Question: I followed steps <URL> to compile a sample program using OpenCV2.4.0 in windows. I made a setup both in DEVC++ and NetBeans with Mingw. My sample Program is getting Compiled properly, but when I run the exe the application get crashes.
But In same machine I used opencv2.1.0 and the same sample program gets compiled and there is no crash while running it.
The below is the Sample Code I tried to execute:
'''
#include "highgui.h"
using namespace std;
int main( int argc, char** argv ) {
IplImage* img = cvLoadImage( "C:\Documents and Settings\All Users\Documents\My Pictures\Sample Pictures\Water lilies.jpg" );
cvNamedWindow( "Sample", CV_WINDOW_AUTOSIZE );
cvShowImage( "Sample", img );
cvWaitKey(0);
cvReleaseImage( &img );
cvDestroyWindow( "Sample" );
}
'''
UPDATE :
I follwed as the steps as moskito-x link to build the opencv and when I press "configure", I get the following error. And my make file is also 35kb in size.
Any suggestions to solve this?

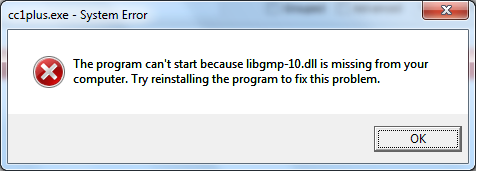
Answer: You can not use the libraries that come with OpenCV-2.4.x.exe.
As some developers in forums and I find out. On some systems, the precompiled libs of "opencv 2.4.x" can not be used.
To compile your own programs, works, but them. Until there are not functioning precompiled libs of "opencv 2.4.x , you have to <URL> opencv yourself.
Ignore so the folder "...\opencvuild+\mingwin" and "...\opencvuild+\mingw\lib" completely.